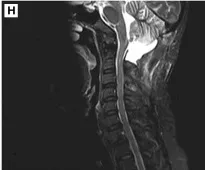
(E-H): Results of postoperative MRI. The initial lesion signals reduced. The solid/cystic lesions in the right cerebellar hemisphere and punctate enhancement lesions in the left cerebellar hemisphere were not shown clearly. The fourth ventricle enlarged. The cerebellar tonsillar did not develop into the spinal canal. A strip-shaped long T1 signal intensity still existed in the cervical cord.
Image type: radiology (mri)